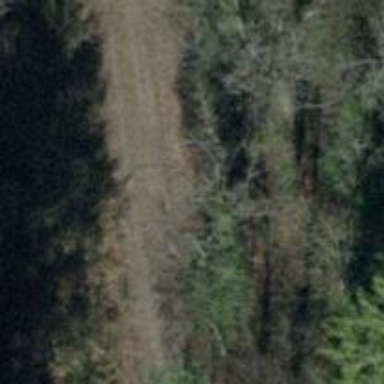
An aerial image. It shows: Track with fine gravel surface. The track has grade2 tracktype.